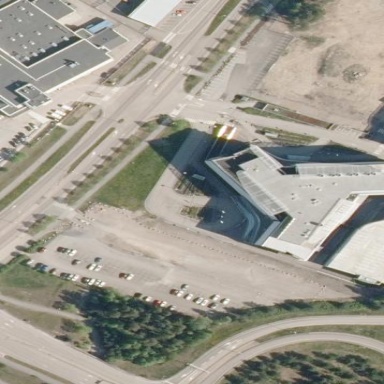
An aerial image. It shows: Office building.